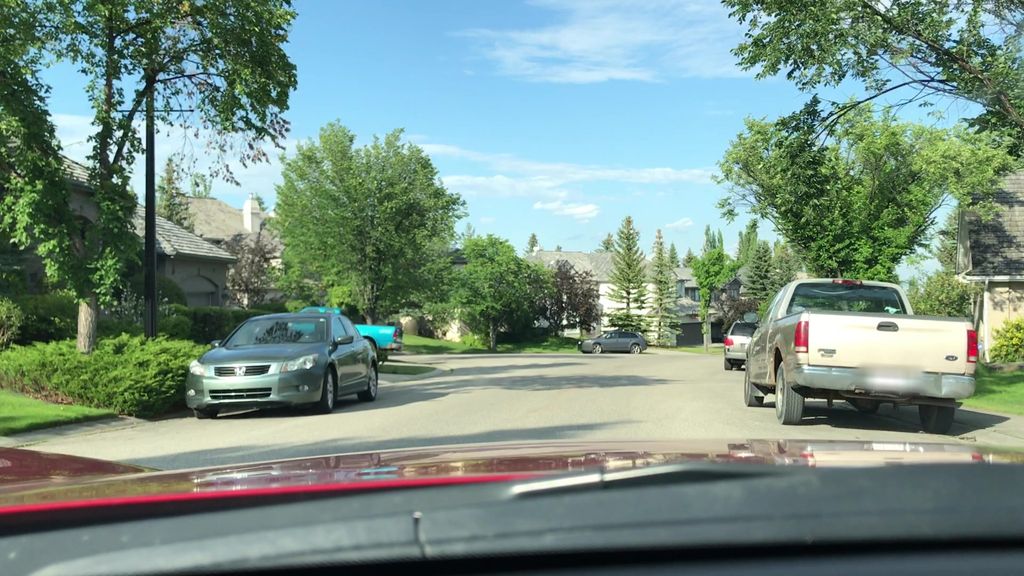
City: calgary